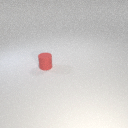
small red rubber cylinder